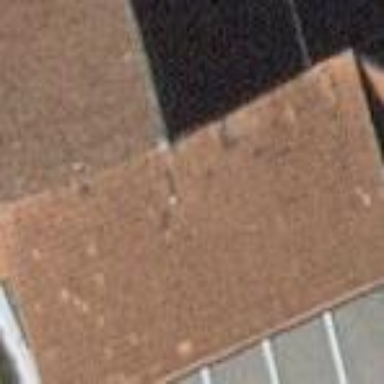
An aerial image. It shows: View of roof of building.